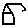
Label: house